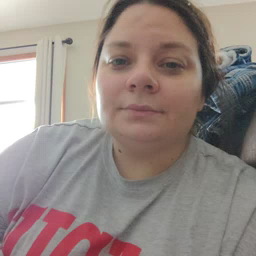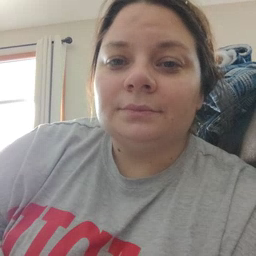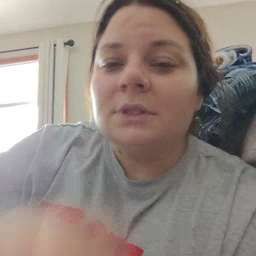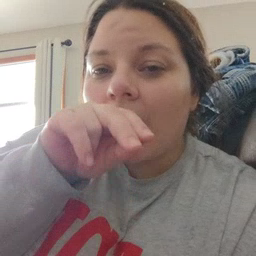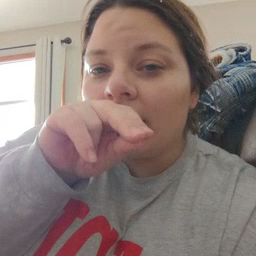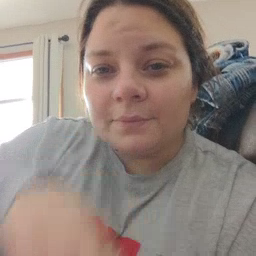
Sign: duck